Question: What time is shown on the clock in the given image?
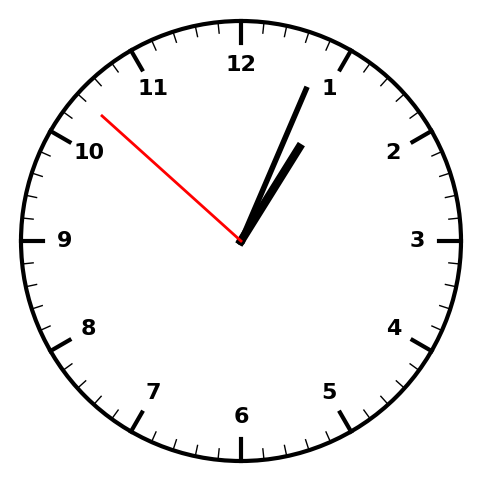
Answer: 01:03:52